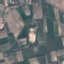
Land use / land cover class: PermanentCrop